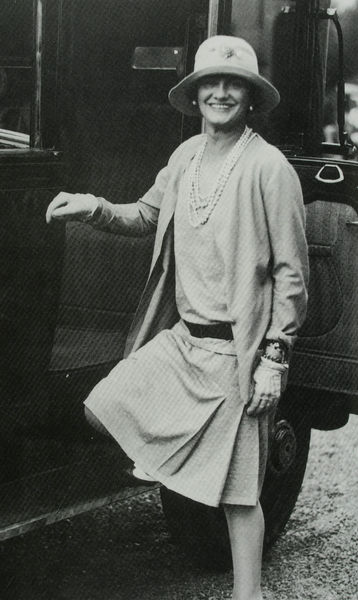
Titel: Gabrielle Chanel trägt ihr Cardigan-Ensemble aus Wolljersey
Standort: viele Standorte
Institution: viele Standorte
Schlagwörter: hand, weiß, frau, handschuhe, hut, kleid, schmuck, schwarz, strasse, stützen, tür, dame, gürtel, rock, jacke, arm, arme, bluse, stehen, hände, porträt, kostüm, pose, ohrringe, beine, lächeln, bein, kette, auto, knie, aufstützen, krempe, lächelnd, perlenkette, foto, fotografie, lachen, schwarz-weiss, ketten, auflehnen, lacht, automobil, zwanziger, blazer, matsch, bus, limousine, hüftgürtel, trittbrett, lächelt, perlohrringe, einsteigen, autortür, autotür, charleston, einstieg, fotogr